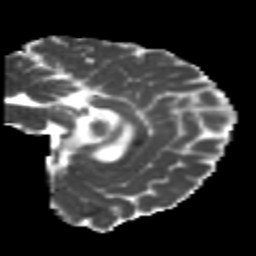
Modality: MD
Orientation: sagittal
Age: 21
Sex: female
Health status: healthy
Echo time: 0.074 s